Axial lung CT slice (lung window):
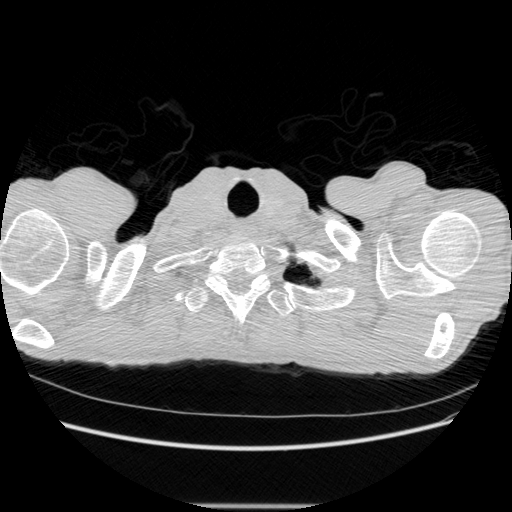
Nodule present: no